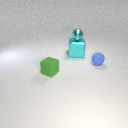
small green rubber cube to the left of small blue rubber sphere